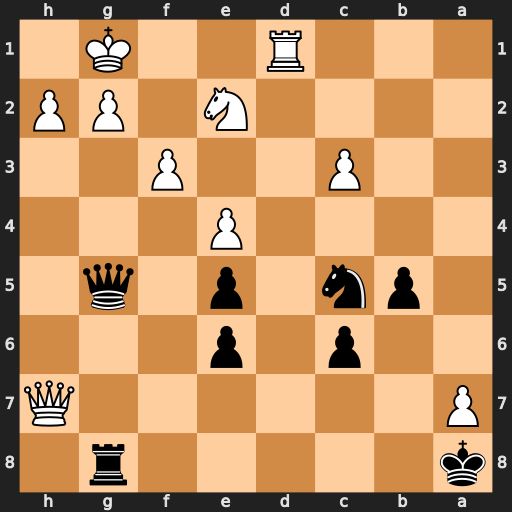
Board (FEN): k5r1/P6Q/2p1p3/1pn1p1q1/4P3/2P2P2/4N1PP/3R2K1
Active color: b
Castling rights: -
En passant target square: -
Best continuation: Qxg2#